Question: I've got class
'''
public class MainClass {
public static void main(String[] args) {
System.out.println("Hello world!");
}
}
'''
in the package 'org.myapp'.
My 'build.gradle' looks like this
'''
apply plugin: 'java'
apply plugin: 'application'
mainClassName = "org.myapp.MainClass"
'''
But when I run 'gradle run' I've got an error
'''
Execution failed for task ':run'.
> Process 'command 'C:\Program Files\Java\jdk1.7.0_55in\java.exe'' finished with non-zero exit value 1
'''
What's the problem?
Full stacktrace

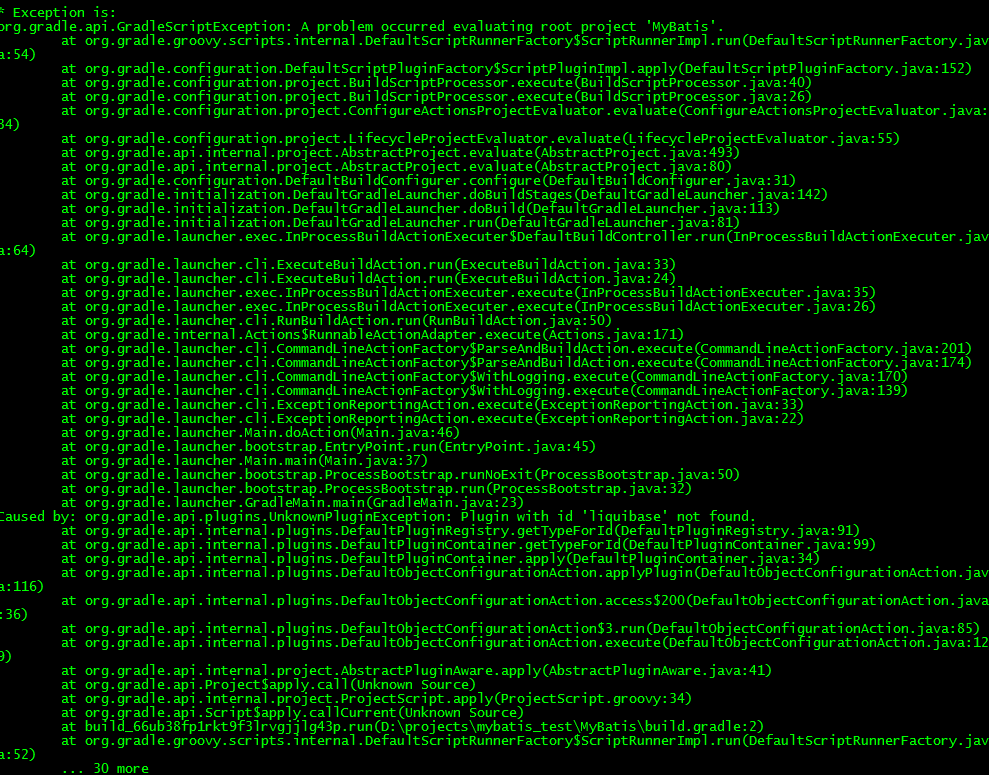
Answer: The problem was solved.
I moved my source files to 'src/main/java'
After that - it compiles correct